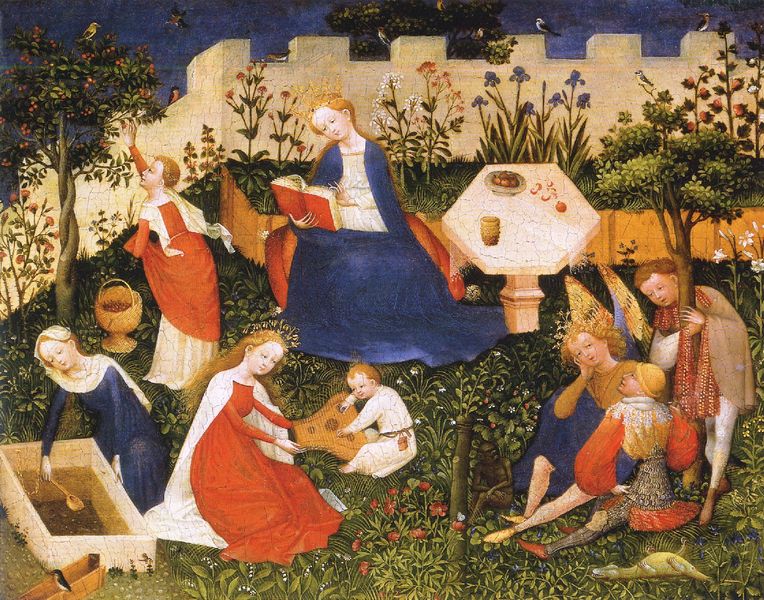
Titel: Das Paradiesgärtlein
Institution: Frankfurt, Städelsches Kunstinstitut
Schlagwörter: baum, blau, vogel, wasser, frauen, sitzen, blumen, tisch, gras, rot, teller, vögel, kind, pflanzen, brunnen, engel, garten, pflücken, mauer, löffel, lesen, musikinstrument, korb, zinnen, becher, kirschen, paradies, buch, beet, maria, madonna, tierleiche